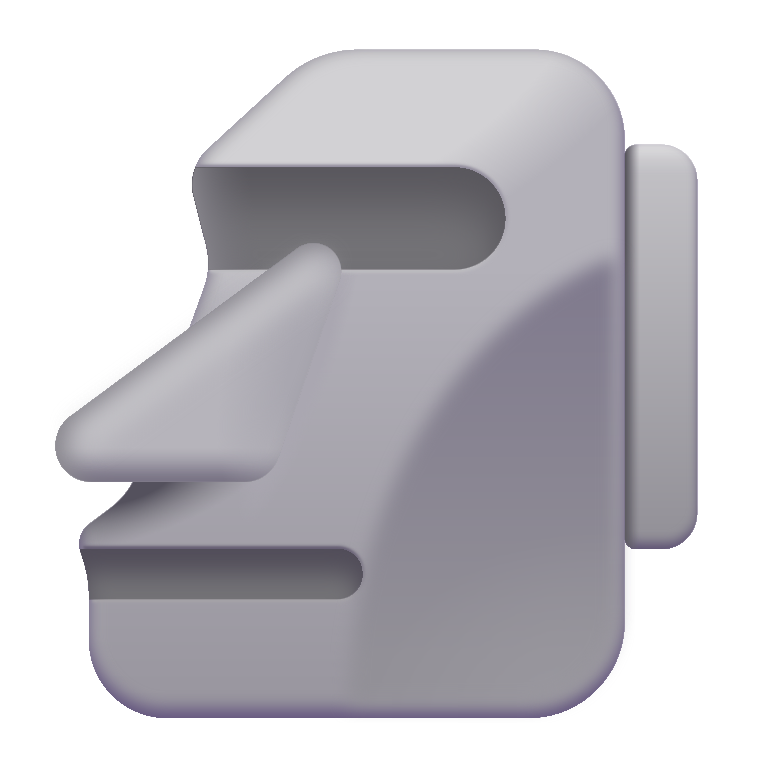
moai color